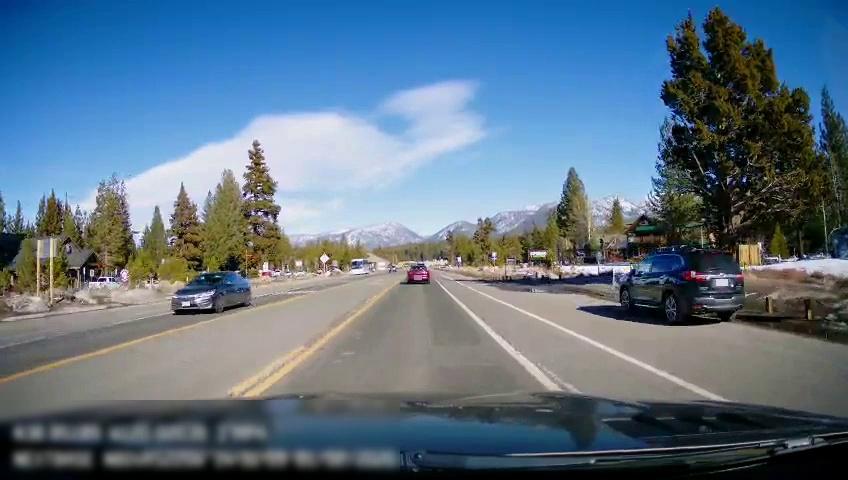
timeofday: Day
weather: Sunny
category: Drivable Space
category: Vehicles | Car
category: Vehicles | SUV
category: Vehicles | Car
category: Vehicles | SUV
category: Vehicles | Bus
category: Vehicles | Truck
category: Lanes | Current Lane
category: Lanes | Alternate Lane
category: Lanes | Current Lane
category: Lanes | Opposite Lane
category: Lanes | Opposite Lane
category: Lanes | Opposite Lane